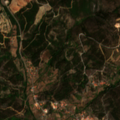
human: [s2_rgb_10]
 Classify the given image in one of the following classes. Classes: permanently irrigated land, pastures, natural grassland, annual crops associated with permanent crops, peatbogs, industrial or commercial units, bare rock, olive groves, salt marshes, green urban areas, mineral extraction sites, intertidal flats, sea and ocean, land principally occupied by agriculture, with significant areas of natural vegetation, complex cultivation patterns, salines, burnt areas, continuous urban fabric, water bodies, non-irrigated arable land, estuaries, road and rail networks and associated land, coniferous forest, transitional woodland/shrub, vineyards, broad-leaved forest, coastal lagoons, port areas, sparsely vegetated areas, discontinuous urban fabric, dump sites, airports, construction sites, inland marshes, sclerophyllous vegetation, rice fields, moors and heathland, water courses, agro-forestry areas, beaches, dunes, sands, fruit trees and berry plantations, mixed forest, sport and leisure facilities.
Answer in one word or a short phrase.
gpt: complex cultivation patterns, transitional woodland/shrub